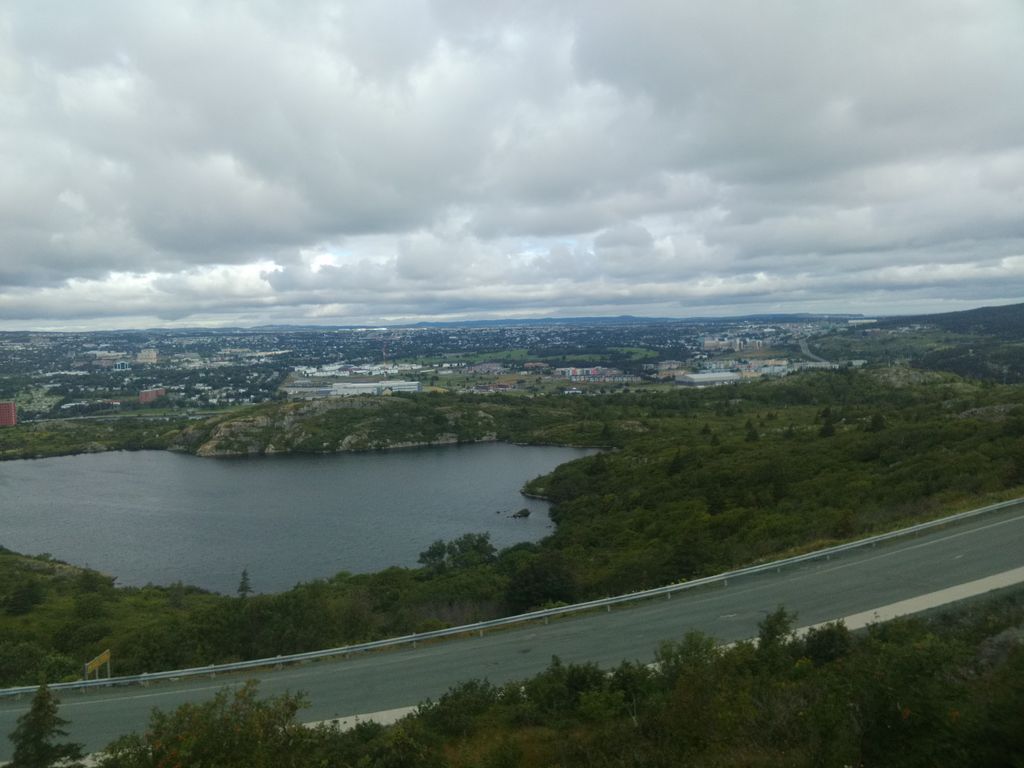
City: st_johns